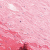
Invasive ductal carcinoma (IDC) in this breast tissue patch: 0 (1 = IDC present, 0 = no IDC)